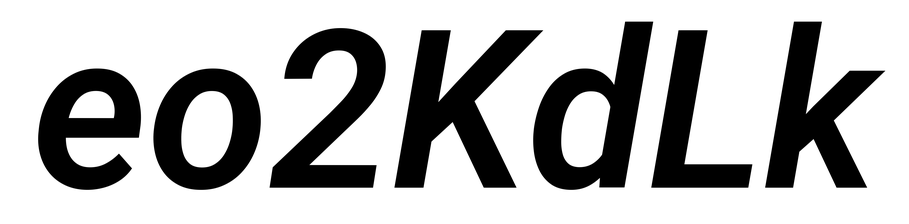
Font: Roboto-Italic_SemiBold_Italic